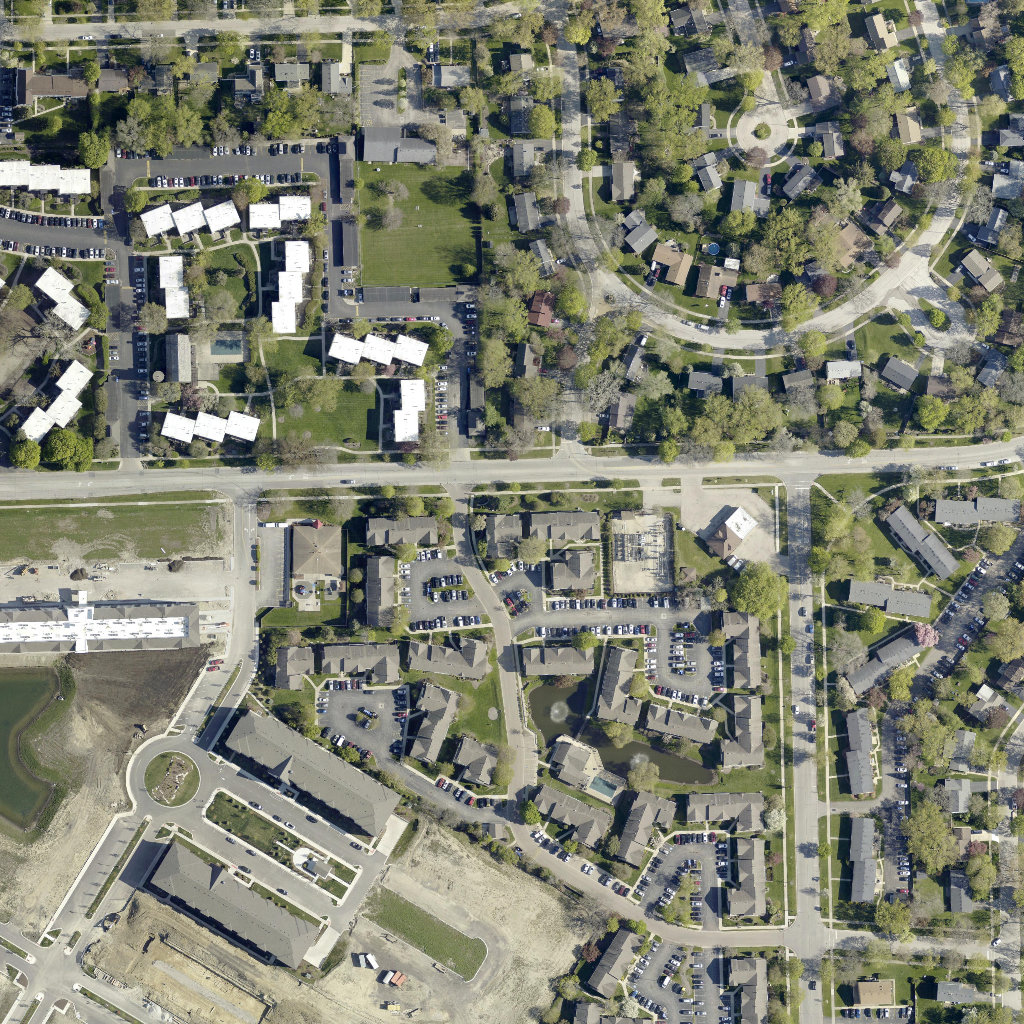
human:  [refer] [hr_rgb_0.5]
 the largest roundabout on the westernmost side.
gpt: <box>[[11, 71, 21, 80, 0]]</box>